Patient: sex M, age 62
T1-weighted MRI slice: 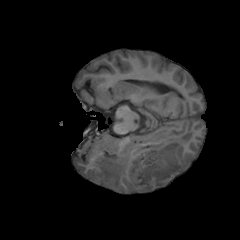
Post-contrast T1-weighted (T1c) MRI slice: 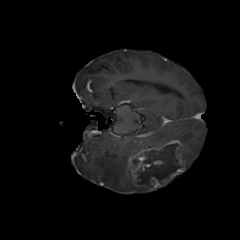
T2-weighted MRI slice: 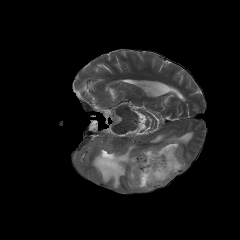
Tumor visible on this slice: yes
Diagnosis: Glioblastoma, IDH-wildtype
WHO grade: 4